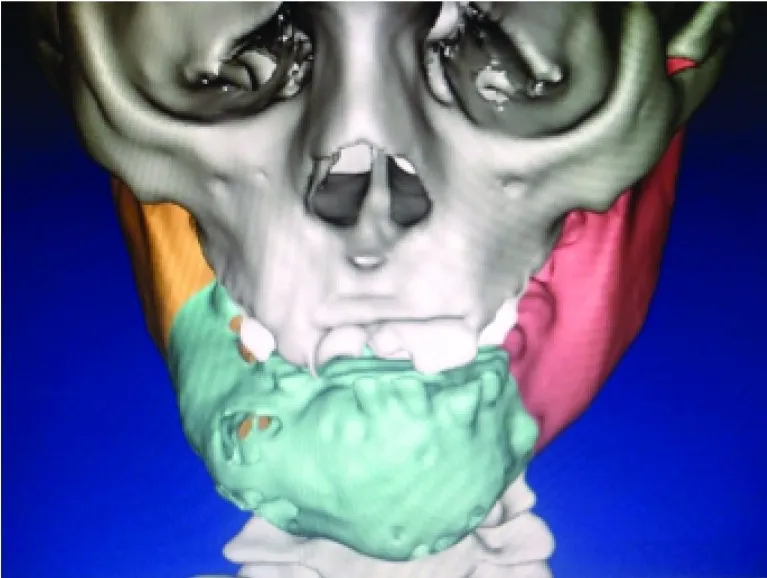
Preoperative Surgical Plan. . Preoperative surgical plan showing the swelling in the anterior area of the mandible, causing buccal and lingual bone expansion and displacement of the incisors.
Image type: radiology (ct)